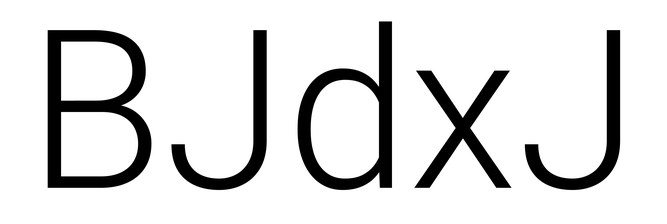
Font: Roboto_Light